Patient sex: F
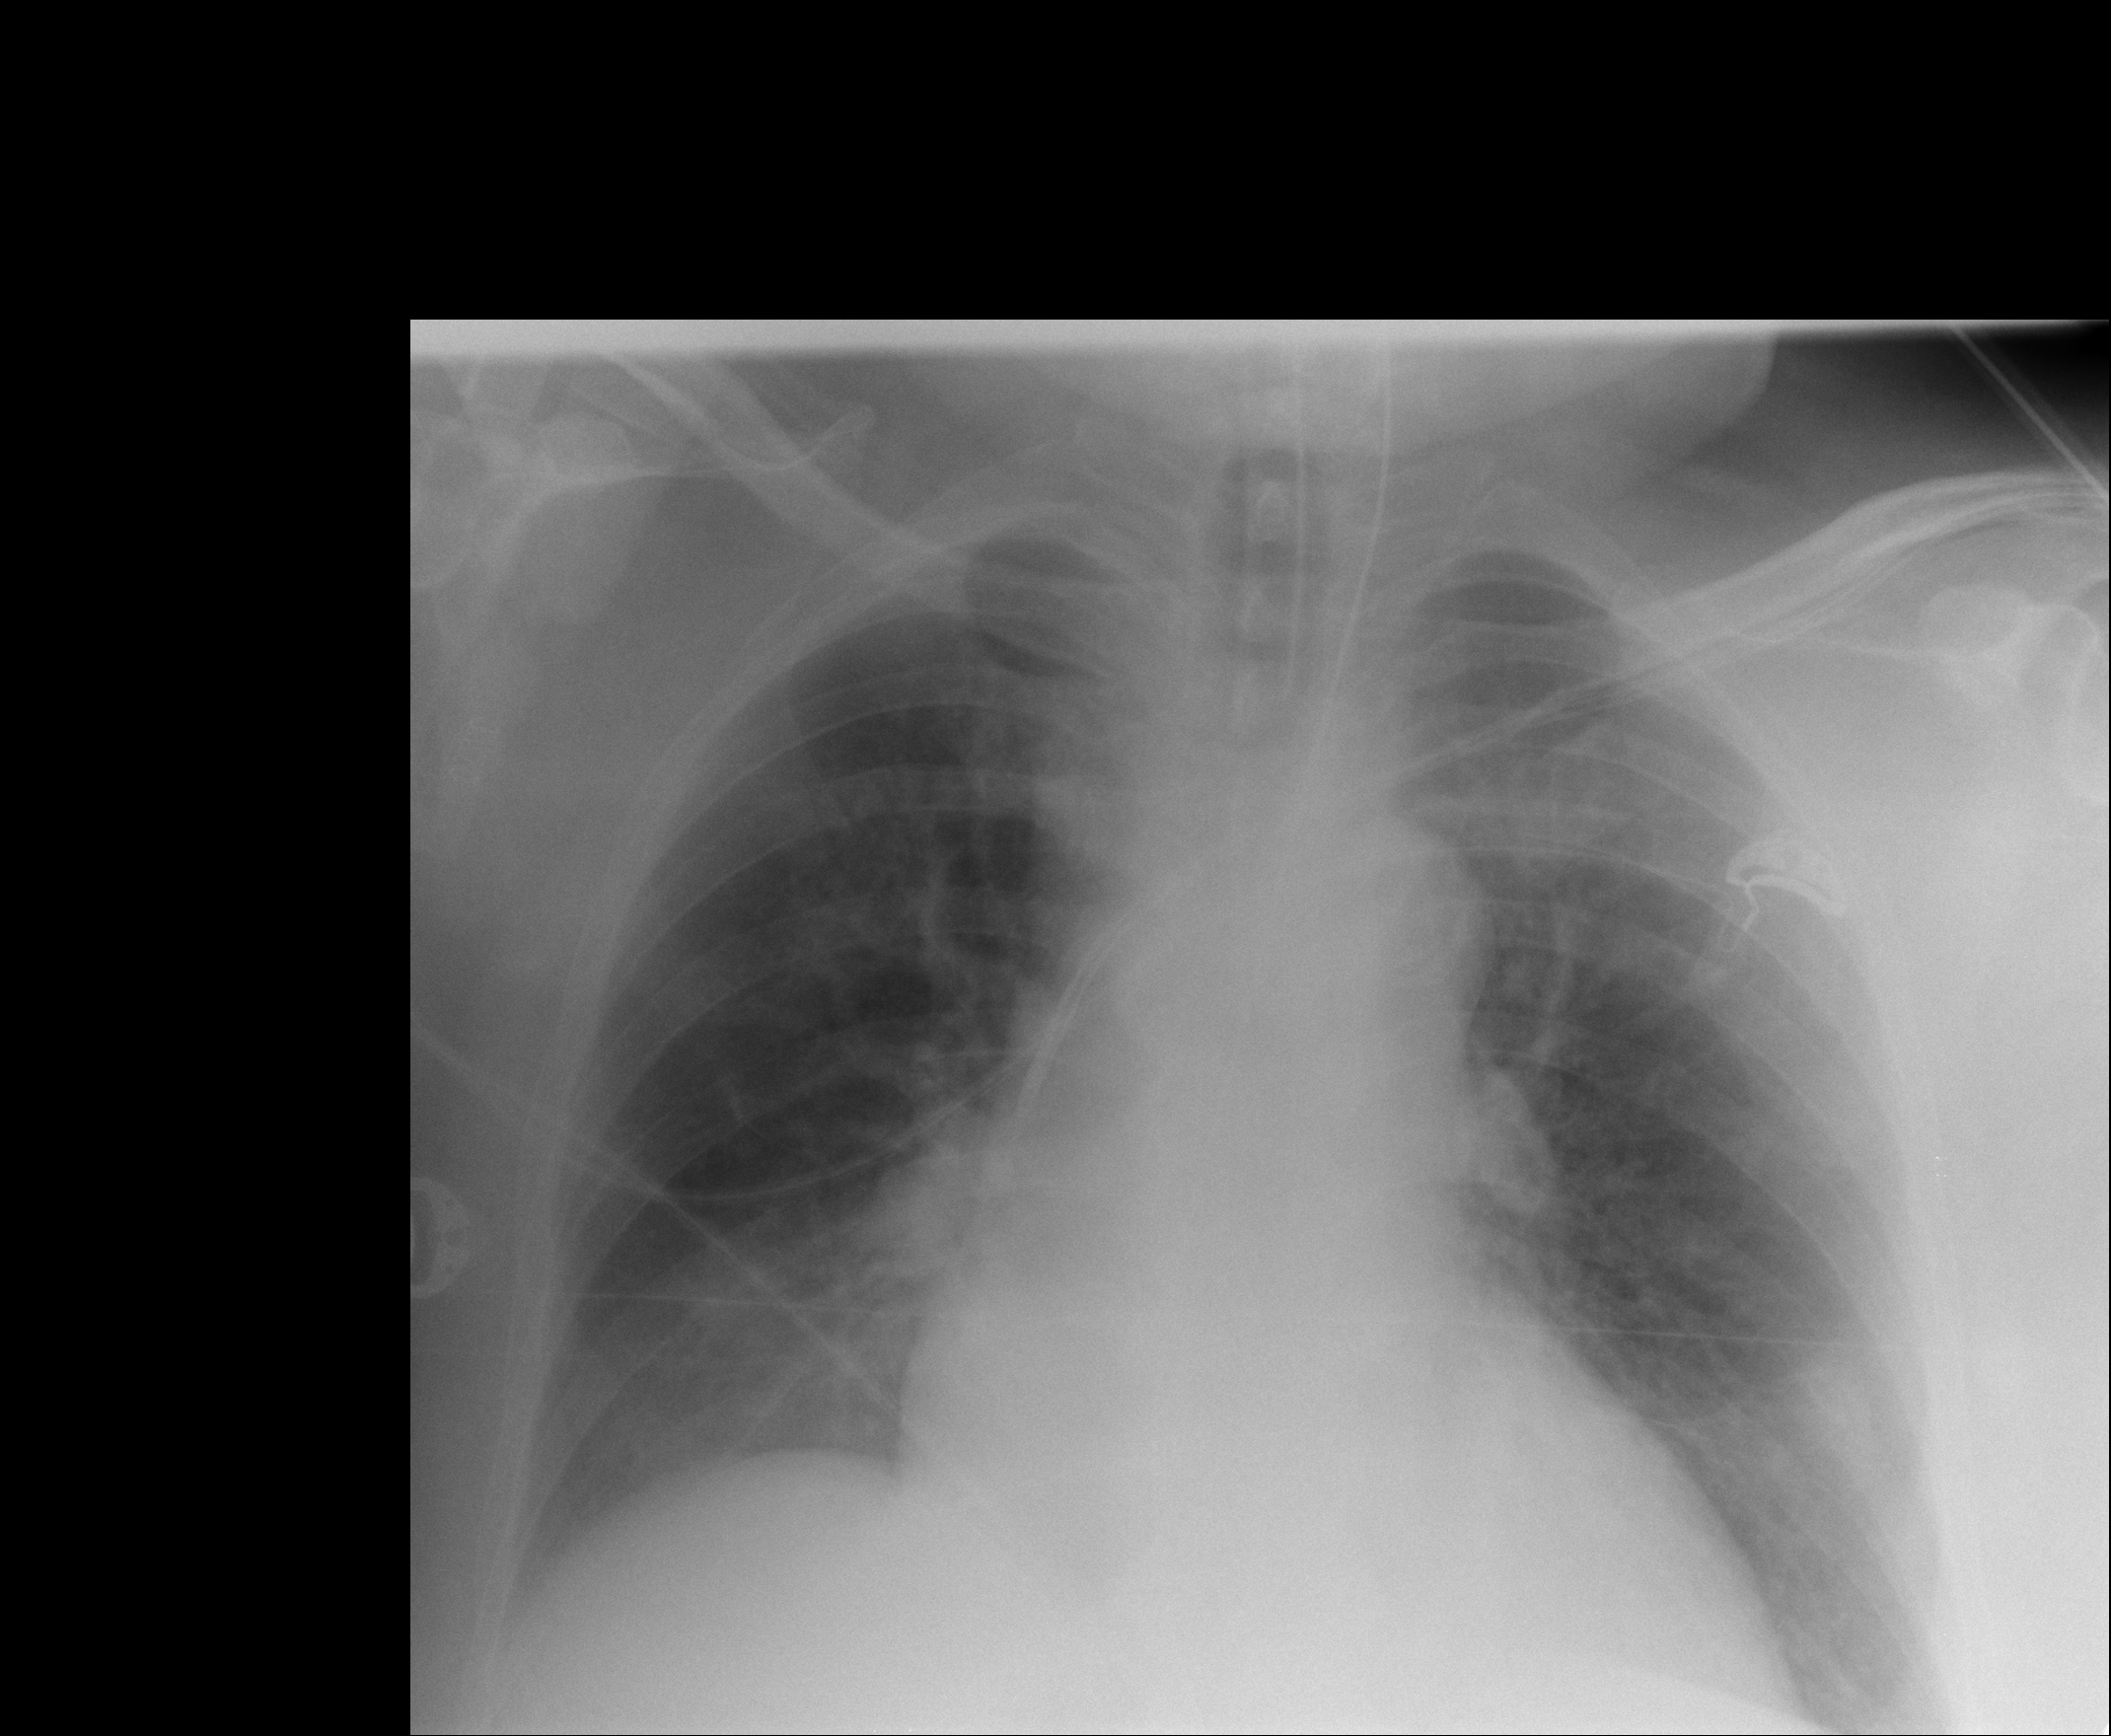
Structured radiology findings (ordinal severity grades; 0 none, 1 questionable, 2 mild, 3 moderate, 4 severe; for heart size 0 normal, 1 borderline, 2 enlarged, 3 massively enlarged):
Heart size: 0
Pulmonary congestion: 2
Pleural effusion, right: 1
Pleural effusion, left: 1
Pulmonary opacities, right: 0
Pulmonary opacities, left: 0
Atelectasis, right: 2
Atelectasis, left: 2